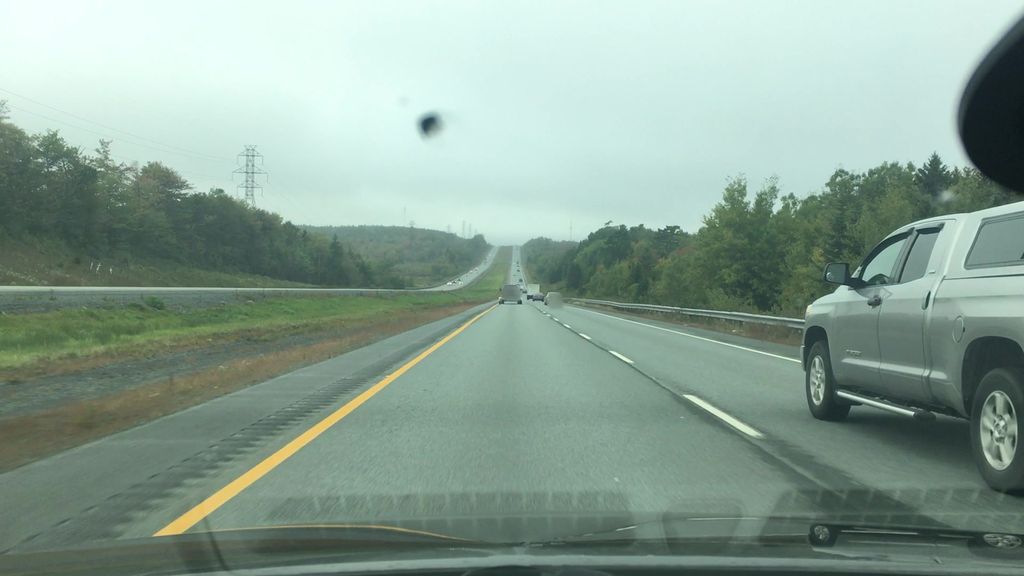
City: halifax